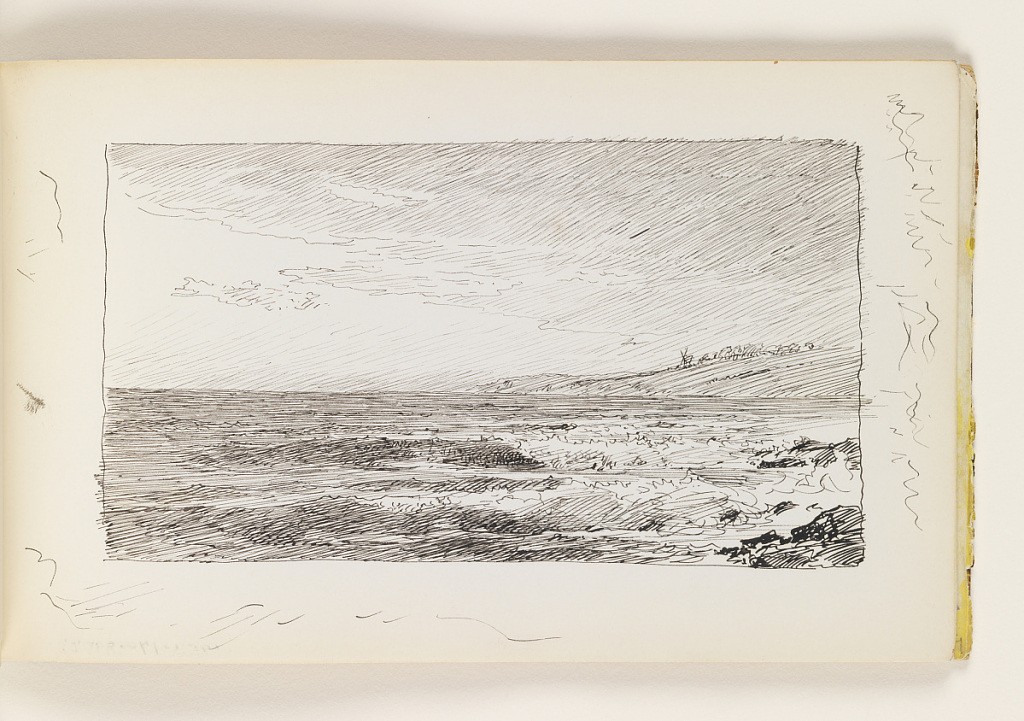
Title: Waves on Rocks in front of Distant Hill with Windmill
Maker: William Trost Richards, American, 1833–1905
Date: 1890–1900
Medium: Pen and black ink on off-white wove paper
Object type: Sketchbook folio
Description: Waves crashing on dark rocks in bottom right corner and right midground. On horizon at right, a landmass with windmill in its center and (possible) other structures. Miscellaneous pen strokes in margins to left and right of images, and in margin at bottom of image.